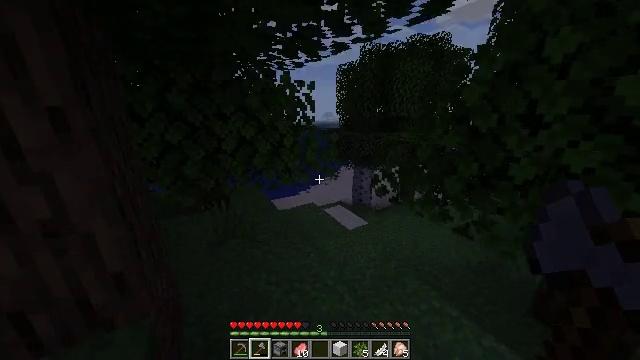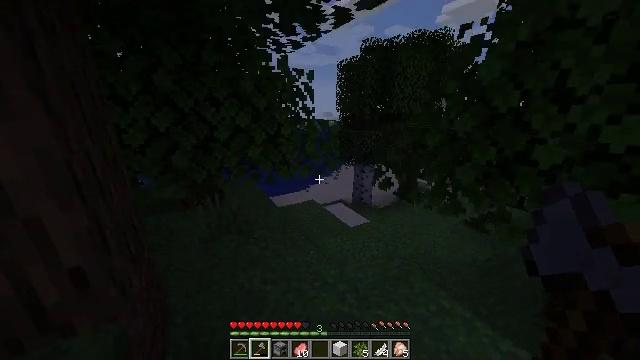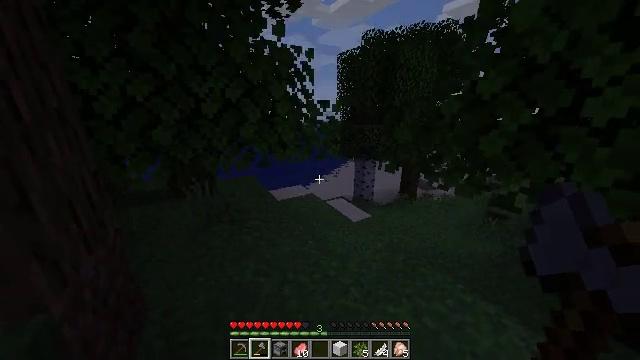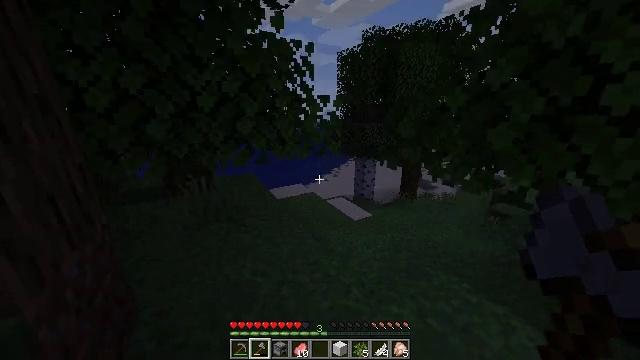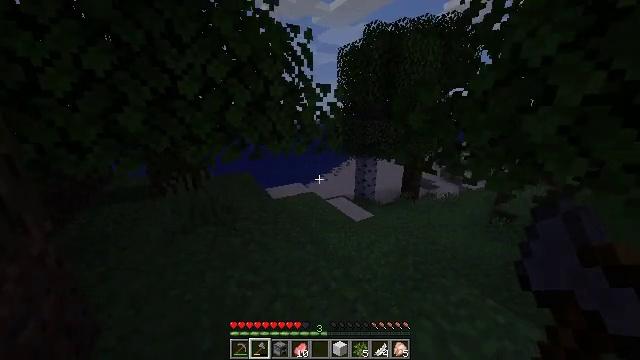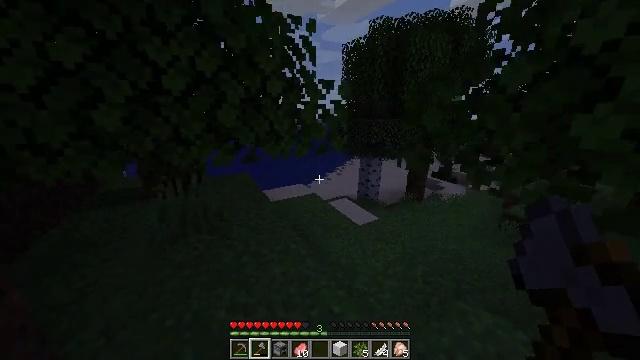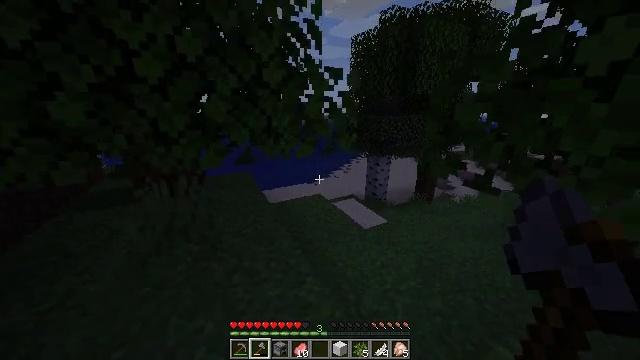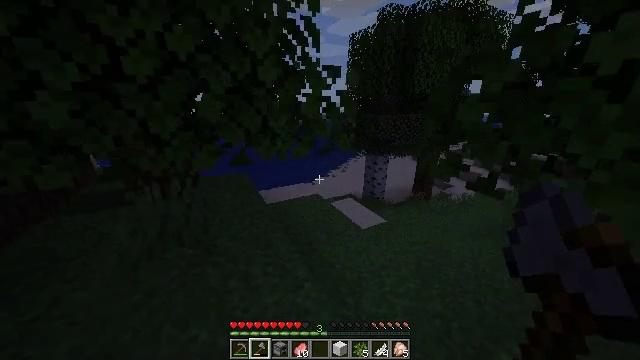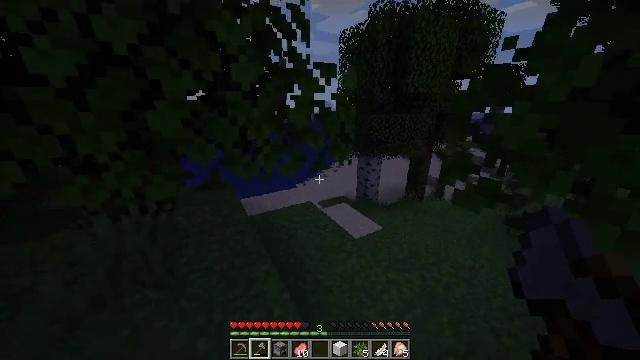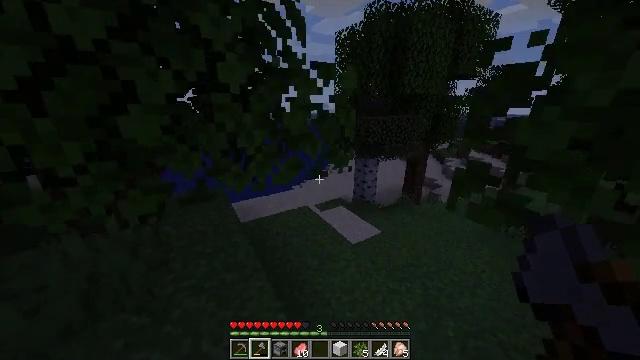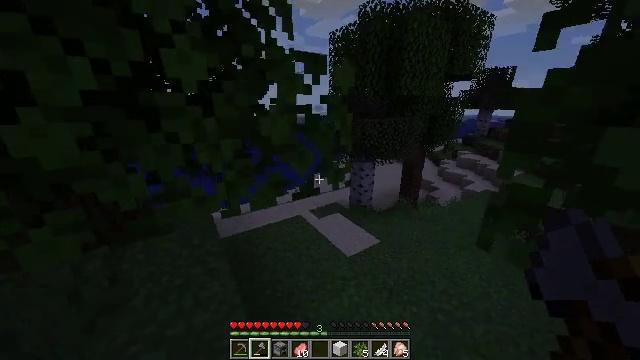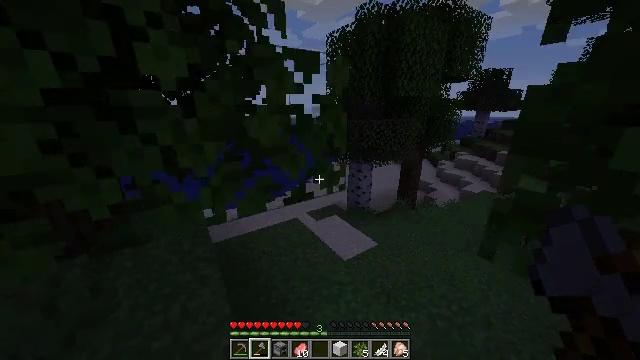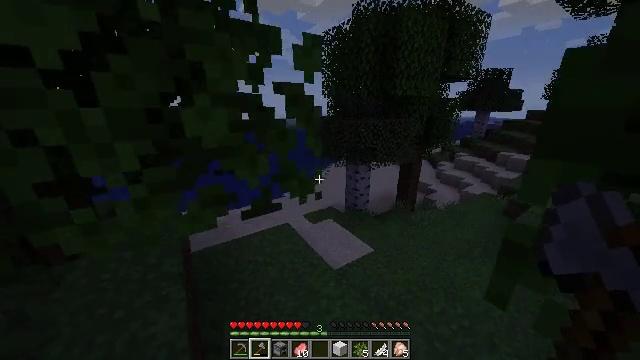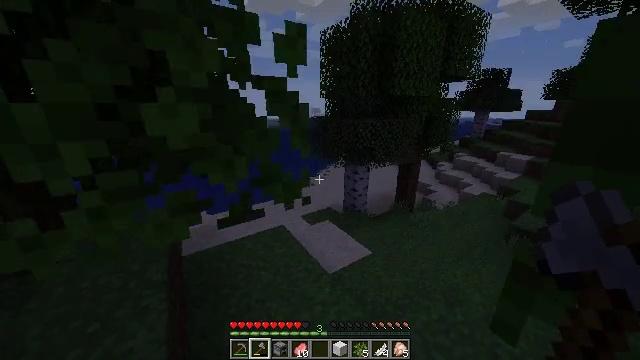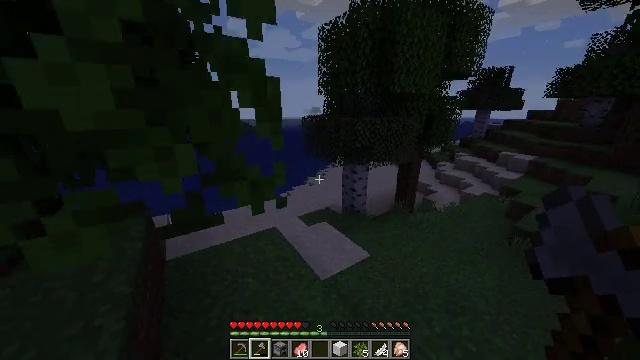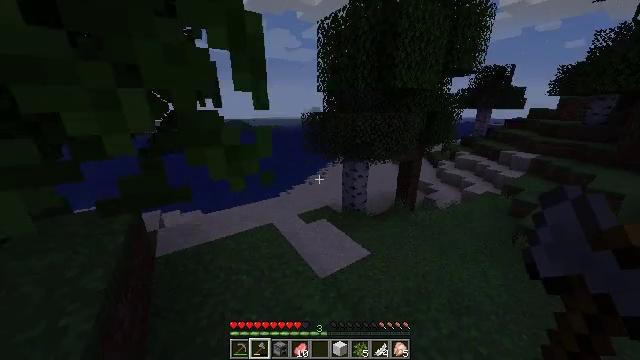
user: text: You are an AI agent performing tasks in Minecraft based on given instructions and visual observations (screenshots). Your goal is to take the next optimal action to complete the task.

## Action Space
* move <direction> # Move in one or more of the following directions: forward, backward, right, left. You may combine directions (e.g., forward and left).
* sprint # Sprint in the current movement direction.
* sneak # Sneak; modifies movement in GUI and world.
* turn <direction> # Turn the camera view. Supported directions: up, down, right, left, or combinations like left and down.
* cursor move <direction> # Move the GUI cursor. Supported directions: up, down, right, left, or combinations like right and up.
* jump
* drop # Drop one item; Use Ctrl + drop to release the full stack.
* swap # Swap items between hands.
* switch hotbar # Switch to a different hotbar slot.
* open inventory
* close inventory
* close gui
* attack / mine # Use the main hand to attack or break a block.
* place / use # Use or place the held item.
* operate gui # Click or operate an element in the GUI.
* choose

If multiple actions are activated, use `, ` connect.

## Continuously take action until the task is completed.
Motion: motion action
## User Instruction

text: Cook salmon to get cooked salmon.
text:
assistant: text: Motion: move forward, sprint
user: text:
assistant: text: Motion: move forward, sprint
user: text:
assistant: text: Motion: move forward, sprint
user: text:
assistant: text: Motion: move forward, sprint
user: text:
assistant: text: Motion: move forward, sprint
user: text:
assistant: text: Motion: move forward, sprint, turn left
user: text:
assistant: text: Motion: move forward, sprint
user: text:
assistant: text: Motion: move forward, sprint, turn right
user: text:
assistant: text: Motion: move forward, sprint, turn right
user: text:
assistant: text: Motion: move forward and move right, sprint, turn right
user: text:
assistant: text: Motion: move forward and move right, sprint
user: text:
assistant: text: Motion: move forward and move right, sprint
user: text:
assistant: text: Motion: move forward, sprint
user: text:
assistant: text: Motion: move forward, sprint
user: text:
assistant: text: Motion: move forward, sprint
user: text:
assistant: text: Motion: move forward, sprint
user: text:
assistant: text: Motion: move forward, sprint
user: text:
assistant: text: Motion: move forward, sprint
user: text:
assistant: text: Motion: move forward, sprint
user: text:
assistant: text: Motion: move forward, sprint
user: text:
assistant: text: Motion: move forward, sprint
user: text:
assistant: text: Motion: move forward, sprint
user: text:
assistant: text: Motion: move forward, sprint, turn left
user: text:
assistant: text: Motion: move forward, sprint, turn left
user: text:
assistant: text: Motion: move forward and move right, sprint, turn left
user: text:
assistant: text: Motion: move forward and move right, sprint, turn left
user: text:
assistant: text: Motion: move forward and move right, sprint, turn left
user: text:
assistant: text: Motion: move forward and move right, sprint
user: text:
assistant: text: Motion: move forward and move right, sprint
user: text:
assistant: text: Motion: move forward, sprint